Question: I have database called 'bookstore' with tables 'users' , 'books' , 'buy' and 'buyinfo' .
I add some constraints too each tables, and i had been added this constraint to 'users' table:
'''
alter table users add constraint UNIQUE (username,email);
'''
and successfully done.
But i cant see this constraint in this list: (specially 'email' column)

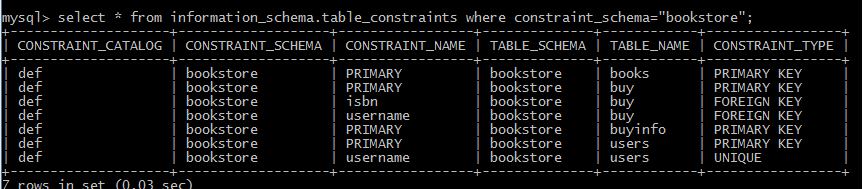
Answer: When you add a constraint without name,MySQL will give it the name of the first column.So your constraint is there named 'username'.If you want a name
'''
alter table users add constraint yourName UNIQUE (username,email);
'''